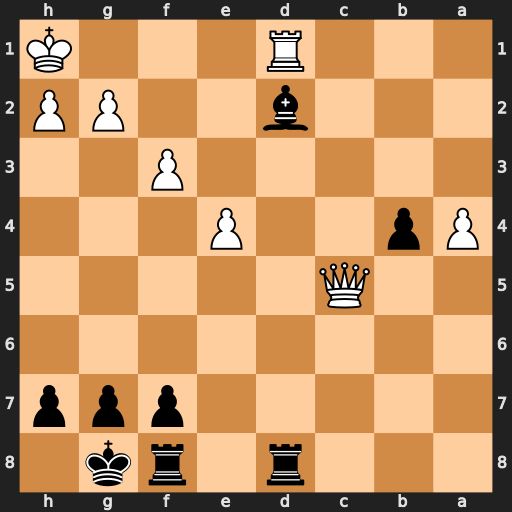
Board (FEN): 3r1rk1/5ppp/8/2Q5/Pp2P3/5P2/3b2PP/3R3K
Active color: b
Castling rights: -
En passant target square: -
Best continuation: Be3 Qxf8+ Rxf8